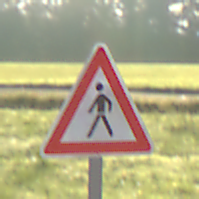
Verkehrszeichen: FussgaengerRechts
Umgebung: Outdoor, Nature
Tageszeit: MorningAfternoon
Wetter: Clear
Licht: Natural
Jahreszeit: NotSpecified
Kontrast: HighContrast